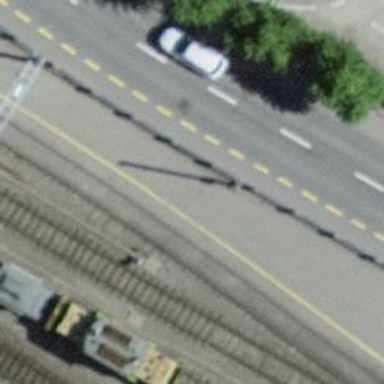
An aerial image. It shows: Rail yard with electrified rails and single track.